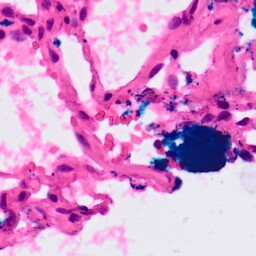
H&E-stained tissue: Lung